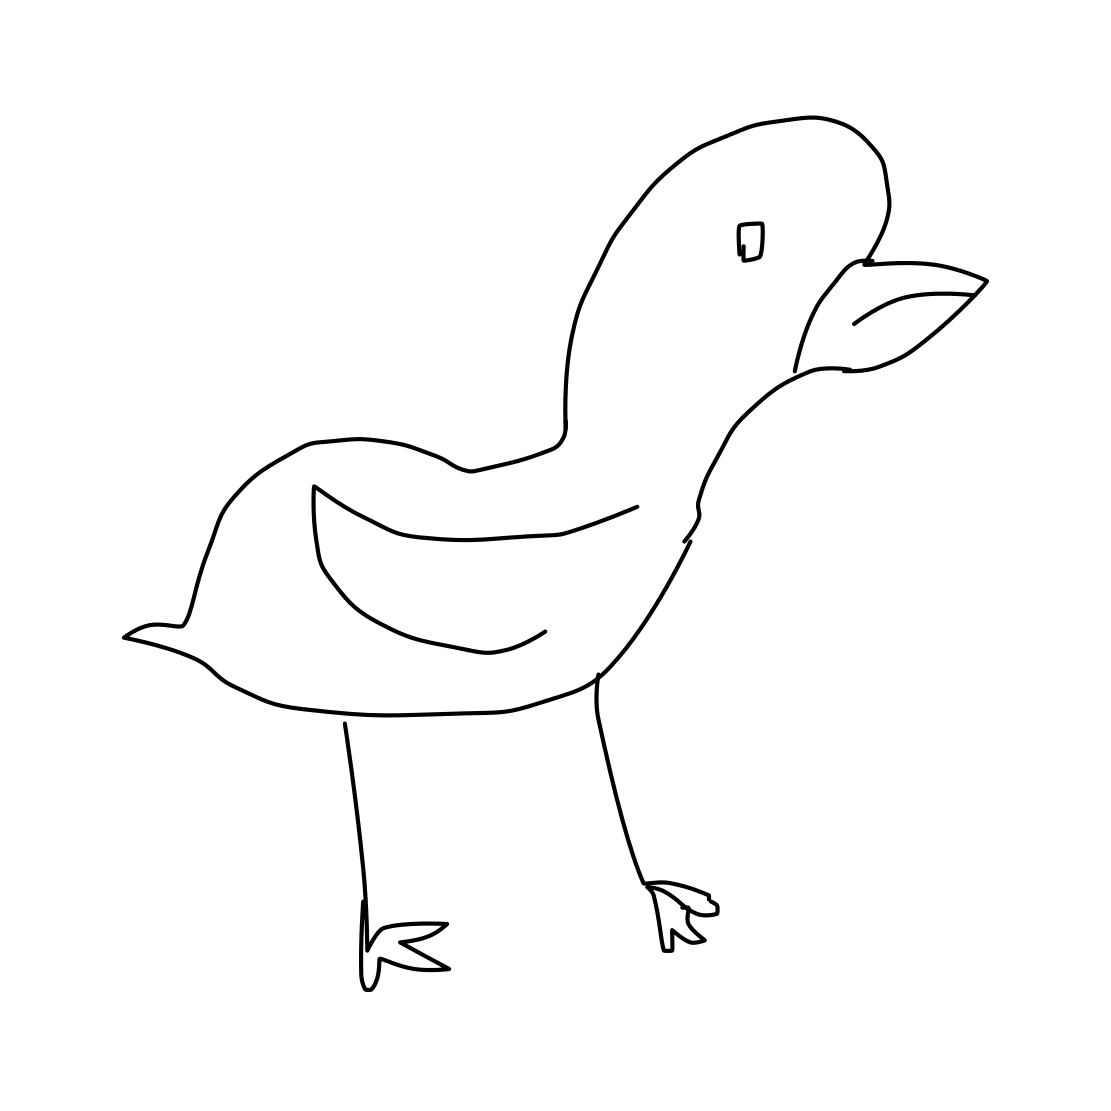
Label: duck